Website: apple
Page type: customer-info-address
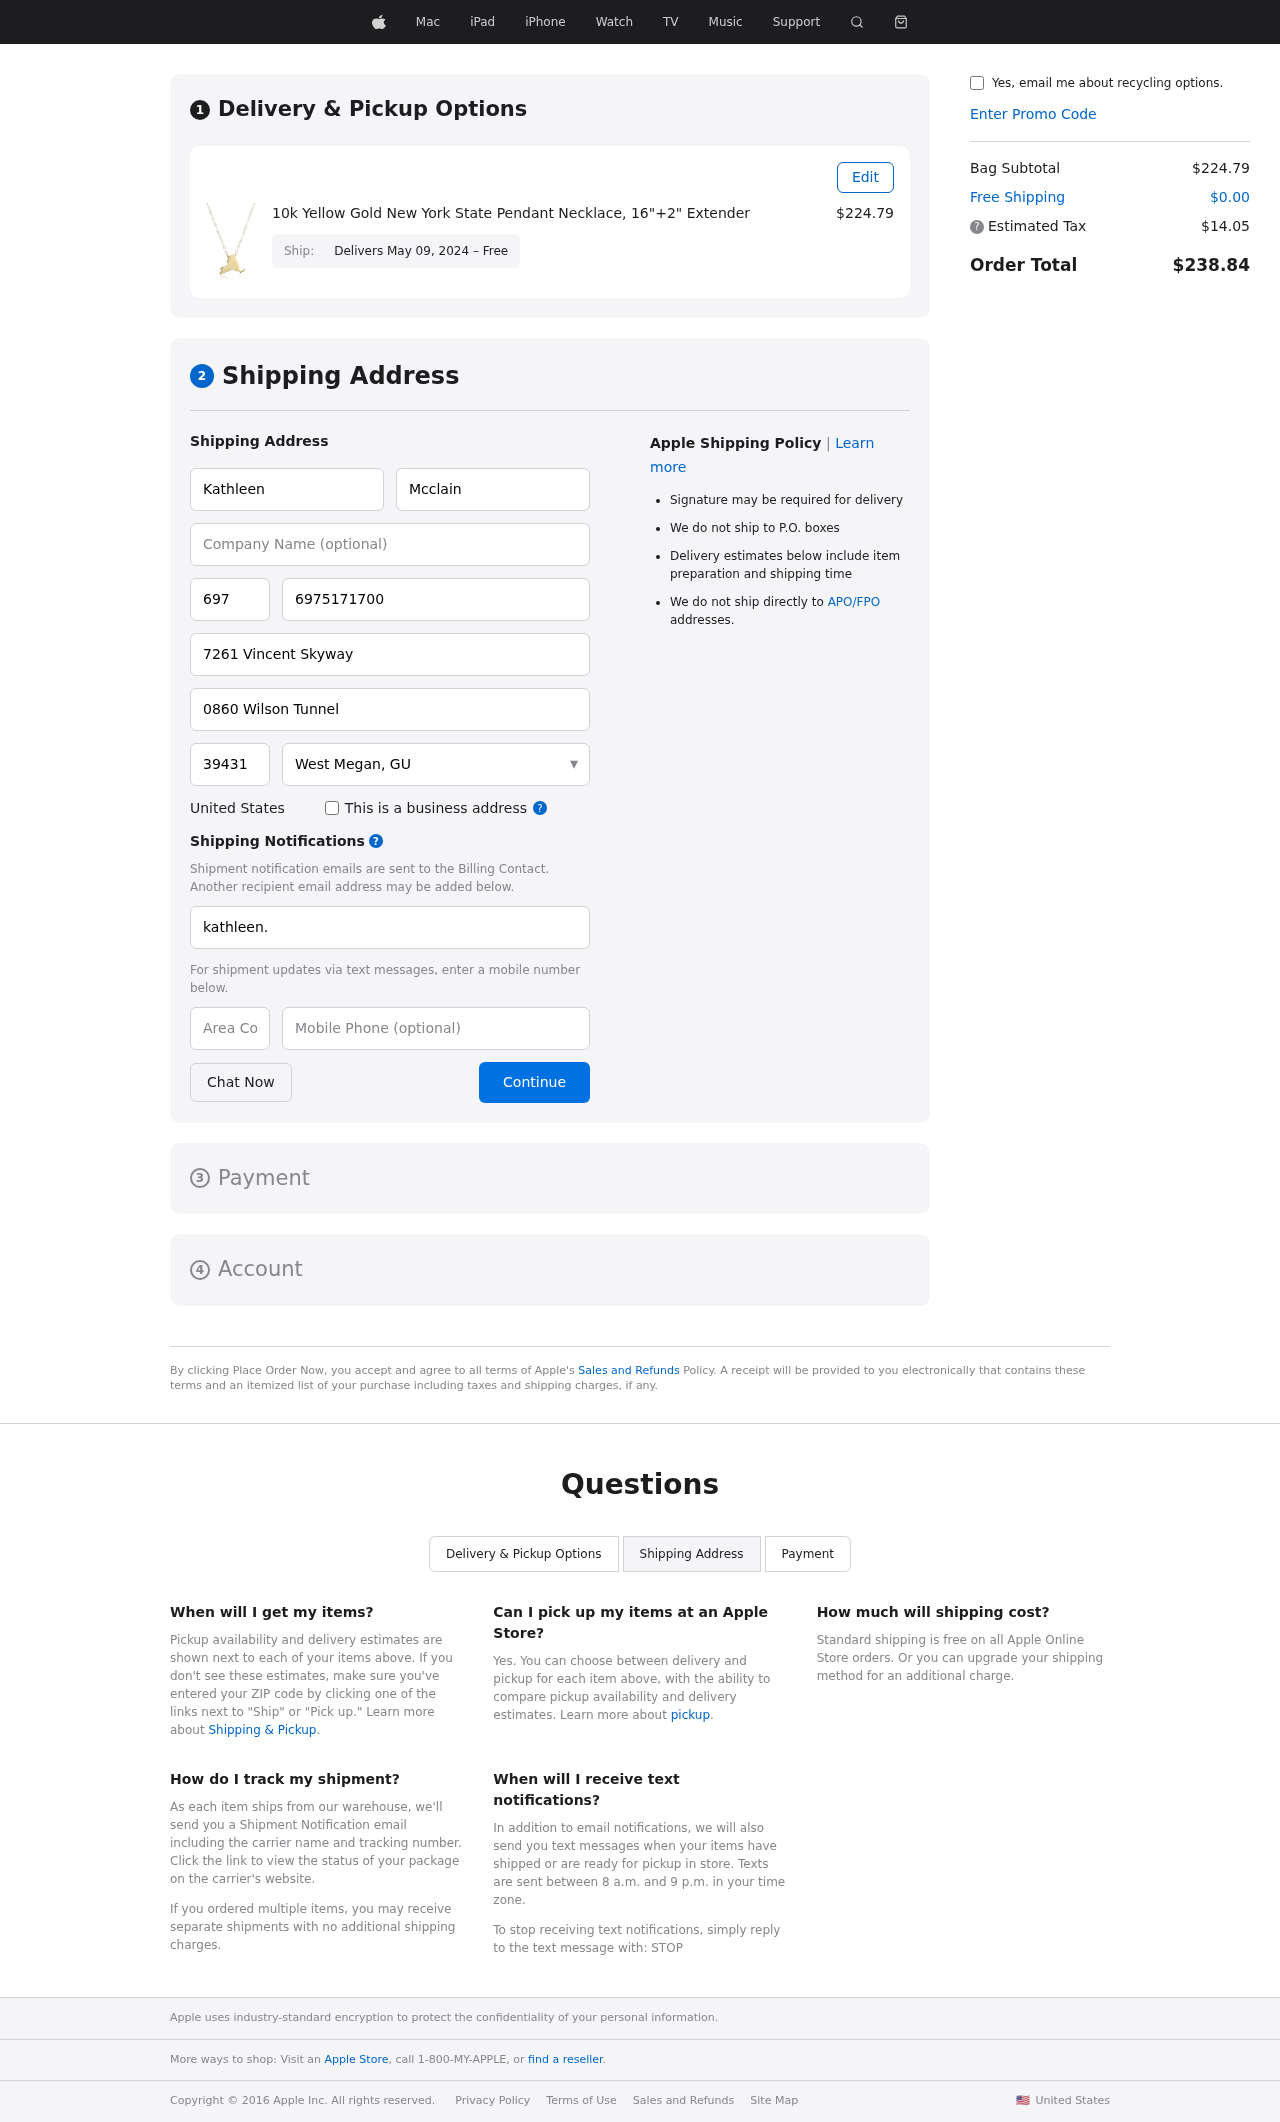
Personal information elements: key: PII_CITY_STATE
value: West Megan, GU
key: PII_COUNTRY
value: United States
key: PII_EMAIL
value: kathleen.mcclain@gmail.com
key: PII_FIRSTNAME
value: Kathleen
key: PII_LASTNAME
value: Mcclain
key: PII_PHONE
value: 6975171700
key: PII_PHONE_AREA
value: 697
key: PII_POSTCODE
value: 39431
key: PII_STREET
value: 7261 Vincent Skyway
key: PII_STREET2
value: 0860 Wilson Tunnel
Product elements: key: PRODUCT1_NAME
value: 10k Yellow Gold New York State Pendant Necklace, 16"+2" Extender
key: PRODUCT1_PRICE
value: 224.79
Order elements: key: ORDER_DELIVERY_DATE
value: Delivers May 09, 2024 – Free
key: ORDER_SUBTOTAL
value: $224.79
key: ORDER_SHIPPING_COST
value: $0.00
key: ORDER_TAX
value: $14.05
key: ORDER_TOTAL
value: $238.84